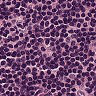
Metastatic tissue present: no